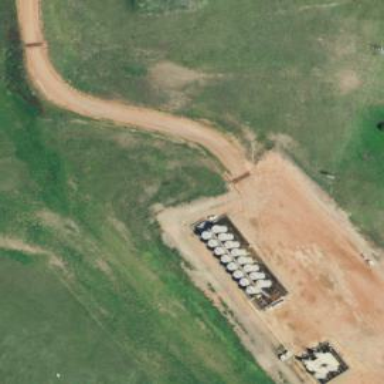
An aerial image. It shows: Storage tank with man-made structure.